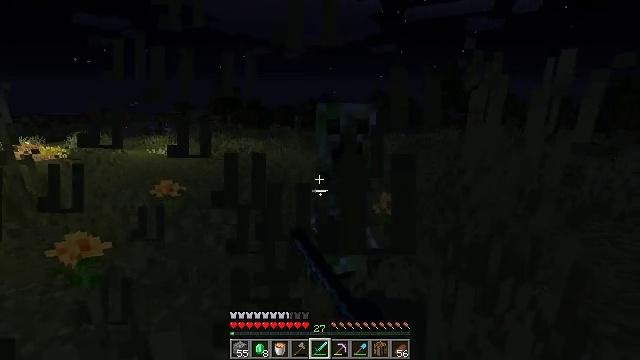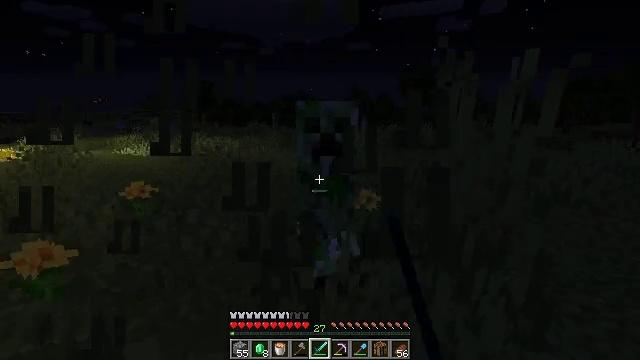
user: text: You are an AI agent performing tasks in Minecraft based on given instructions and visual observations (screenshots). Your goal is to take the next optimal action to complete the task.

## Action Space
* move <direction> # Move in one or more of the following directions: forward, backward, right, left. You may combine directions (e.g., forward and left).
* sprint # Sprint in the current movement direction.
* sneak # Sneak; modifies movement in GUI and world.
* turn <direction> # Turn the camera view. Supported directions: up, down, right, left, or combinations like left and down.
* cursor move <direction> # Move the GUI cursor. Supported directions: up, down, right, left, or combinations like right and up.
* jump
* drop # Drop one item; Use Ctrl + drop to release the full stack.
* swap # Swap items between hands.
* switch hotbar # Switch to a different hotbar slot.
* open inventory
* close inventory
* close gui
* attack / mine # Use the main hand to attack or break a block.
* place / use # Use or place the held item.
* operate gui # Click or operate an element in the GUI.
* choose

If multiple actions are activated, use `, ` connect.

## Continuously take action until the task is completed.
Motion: motion action
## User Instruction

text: Harvest tall grass for seeds.
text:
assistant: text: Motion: turn right, attack / mine
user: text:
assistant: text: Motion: attack / mine